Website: macys
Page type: customer-info-address
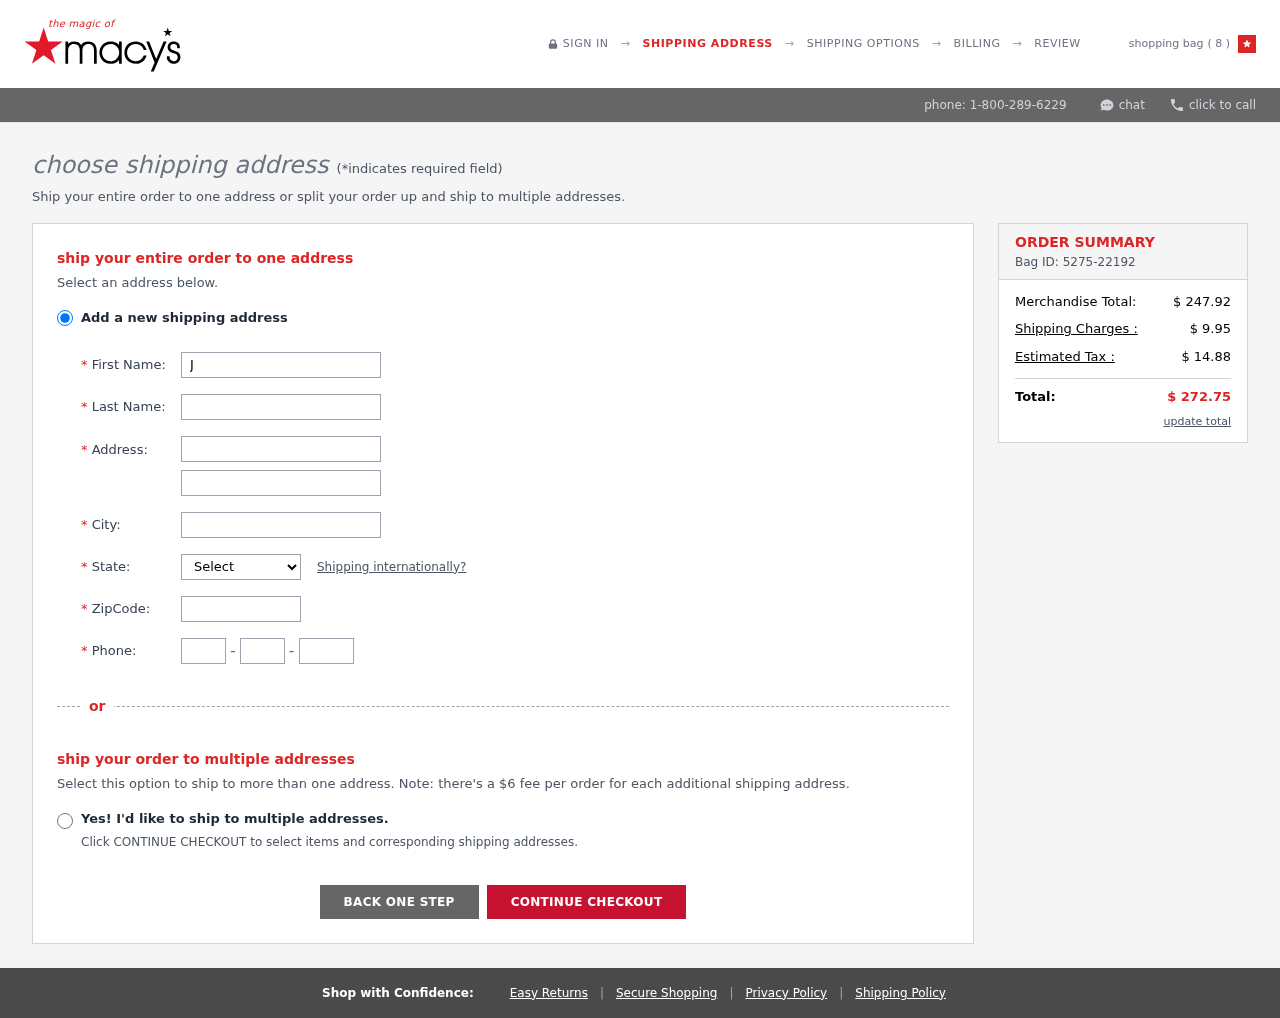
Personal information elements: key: PII_CITY
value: New Lisafurt
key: PII_FIRSTNAME
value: John
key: PII_LASTNAME
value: Camacho
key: PII_PHONE_AREA
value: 984
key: PII_PHONE_PREFIX
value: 376
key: PII_PHONE_SUFFIX
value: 4803
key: PII_POSTCODE
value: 38554
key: PII_STATE_ABBR
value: MI
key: PII_STREET
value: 123 Stanley Meadow
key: PII_STREET2
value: Suite 357
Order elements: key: ORDER_NUM_ITEMS
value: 8
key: ORDER_ID
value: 5275-22192
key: ORDER_SUBTOTAL
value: $ 247.92
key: ORDER_SHIPPING_COST
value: $ 9.95
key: ORDER_TAX
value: $ 14.88
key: ORDER_TOTAL
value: $ 272.75